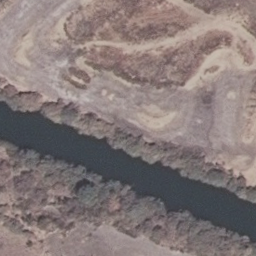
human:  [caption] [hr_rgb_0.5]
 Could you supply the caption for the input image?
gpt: Green plants flourish only on the banks of the river .

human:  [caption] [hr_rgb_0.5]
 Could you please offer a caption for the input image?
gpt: A river go through a desolate land only with plants on the banks of the river .

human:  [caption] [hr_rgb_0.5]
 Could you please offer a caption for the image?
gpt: It is a river with some plants on both banks of the river .

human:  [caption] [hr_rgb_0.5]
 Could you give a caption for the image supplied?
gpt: A river go through a desolate land only with plants on the banks .

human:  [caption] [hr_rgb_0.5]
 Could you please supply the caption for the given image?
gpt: A river go through a desolate land .